Question: I am sending emails via a VB application. The following characters displays correctly on some email applications but on others, I get a weird replacement (See attached image). How can I go about making these characters always display correctly?
The character set : ( ) & * % $ # @ ! ~ ; _ = + / - ?
The Message : 18cm - 22cm Wide; Fat O
The result :
No matter which one of the characters gets used, The result is always the same as the attached image. The applications that does not display correctly is outlook < 2013.
Here is the VB code:
'''
Sub subHtmlEmail(ByVal strAddresseeEmail As String, ByVal strGroup As String)
Try
Dim strTo, strFrom, strBody, strSubject, strBcc As String
Dim boolHtml As Boolean = True ' set the body content to plain text(false) or HTML(true)
strFrom = "sales@humeat.com"
strTo = strAddresseeEmail ' ; Separates emails
strBcc = "" ' ; Separates emails
strSubject = txtEmailSubject.Text
strBody = "<html><head></head><body>"
strBody = strBody & "<img src=cid:Logo>"
strBody &= "<br><br>"
strBody &= "Dear " & clsGroupCustomers.RetrieveAddressee(strAddresseeEmail, strGroup) & ",<br><br>"
Dim strLines As String() = txtBody.Text.Split(New <URL>
For Each strLine As String In strLines
strBody &= strLine & "<br>"
Next
strBody &= "<br><br>"
Dim strFooterLines As String() = txtFooter.Text.Split(New <URL>
For Each strFooterLine As String In strFooterLines
strBody &= strFooterLine & "<br>"
Next
HTMLView = AlternateView.CreateAlternateViewFromString(strBody, Nothing, "text/html")
strBody &= "</body></html>"
subEmail(strFrom, strTo, strBcc, strSubject, strBody, boolHtml, strAddresseeEmail)
'subEmail(strFrom, strTo, strBcc, strSubject, System.Web.HttpUtility.HtmlEncode(strBody), boolHtml, strAddresseeEmail)
Catch ex As Exception
Cursor = Cursors.Default
MsgBox("An error has occurred in your application while attempting to create the email." & Chr(13) & Chr(13) & "Description: " & ex.Message & Chr(13) & Chr(13) & "Please contact your System Administrator.", MsgBoxStyle.Critical, "Application Error")
Exit Sub
End Try
End Sub
'Send the email
Sub subEmail(ByVal strFrom, ByVal strTo, ByVal strBcc, ByVal strSubject, ByVal strBody, ByVal bolHtml, ByVal strAddresseeEmail)
Try
'Dim strMailServer As String = "smtp.dsl.telkomsa.net"
Dim strMailServer As String = "smtp.insightsa.net"
'Dim strMailServer As String = "smtp.humeat.com"
'Dim strMailServer As String = "mail.humeat.com"
Dim intCount As Integer
Dim objAttachment As Attachment
Dim objMail As New MailMessage()
objMail.From = New MailAddress(strFrom)
Dim i As Integer
Dim arrArray As Array
arrArray = Split(strTo, ";")
For i = 0 To arrArray.Length - 1
objMail.To.Add(arrArray(i))
Next
arrArray = Split(strBcc, ";")
For i = 0 To arrArray.Length - 1
If Not arrArray(i) = "" Then objMail.Bcc.Add(arrArray(i))
Next
For intCount = 0 To lstAttachments.Items.Count - 1
objAttachment = New Attachment(lstAttachments.Items(intCount).ToString)
objMail.Attachments.Add(objAttachment)
Next
' [TW 20110309]
' Create the LinkedResource (embedded image)
Dim logo As New LinkedResource("C:\humeat.bmp")
logo.ContentId = "Logo"
' [TW 20110309]
' Add the LinkedResource to the appropriate view
HTMLView.LinkedResources.Add(logo)
' [TW 20110309]
' Add the views
objMail.AlternateViews.Add(PlainView)
objMail.AlternateViews.Add(HTMLView)
objMail.Subject = strSubject
objMail.Body = strBody
objMail.IsBodyHtml = bolHtml
Dim smtp As New SmtpClient(strMailServer)
smtp.Port = "587" ' This is not the default port of 25 but a special smtp port because they use Mweb. HC. 2-8-2011
smtp.Credentials = New System.Net.NetworkCredential("humeat@insightsa.net", "123Four56")
smtp.Send(objMail)
Catch ex As Exception
Cursor = Cursors.Default
'MsgBox("An error has occurred in your application while attempting to send the email to " & strTo & "." & Chr(13) & Chr(13) & "Description: " & ex.Message & Chr(13) & Chr(13) & "Please contact your System Administrator.", MsgBoxStyle.Critical, "Application Error")
lstEmailsNotSent.Items.Add(clsGroupCustomers.RetrieveAddressee(strAddresseeEmail, cboEmailGroup.Text) & " (" & strTo & ") - " & ex.Message)
Exit Sub
End Try
End Sub
'''
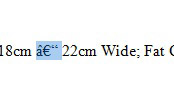
Answer: Firstly, The '-' in '18cm - 22cm Wide; Fat O' is a Unicode em-dash, not a hypen/minus sign. So your character set contains more than you think.
It's obviously a UTF-8 encoding problem. That's what you get if you display UTF-8-encoded text in Latin-1. Some MUAs have different defaults, or apply heuristics, when a specific character set is not declared.
There is an easy enough fix for this specific problem. Instead of giving a content-type of 'text/html', give 'text/html; charset=UTF-8'.
Note that this hints at confusion about encodings in your database database and/or codebase if you've never seen this problem before, and it's a right pain to sort out. Consider fixing it to be a learning experience :)